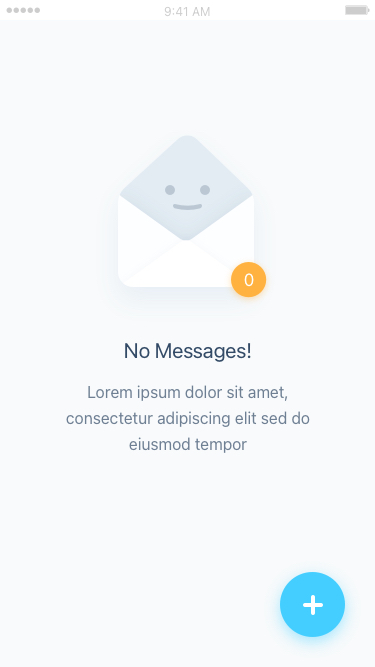
Text in this UI design:
Lorem ipsum dolor sit amet, consectetur adipiscing elit sed do eiusmod tempor
No Messages!
0